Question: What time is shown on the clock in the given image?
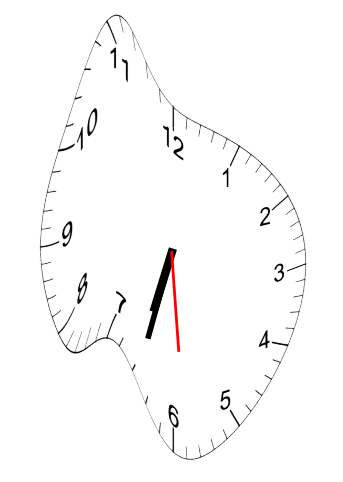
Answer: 06:32:29